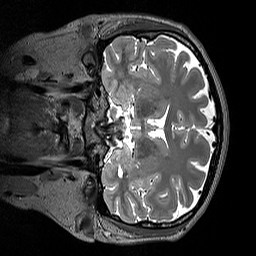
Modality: T2w
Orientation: coronal
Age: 26
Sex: male
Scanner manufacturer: siemens
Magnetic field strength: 3 T
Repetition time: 3.2 s
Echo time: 0.412 s